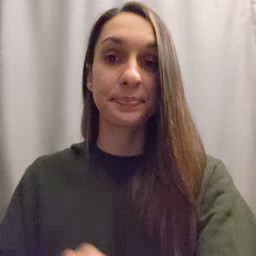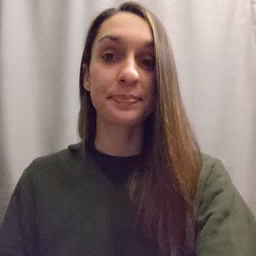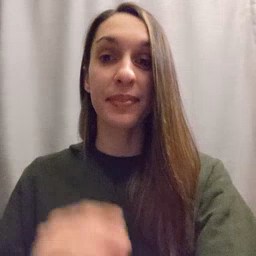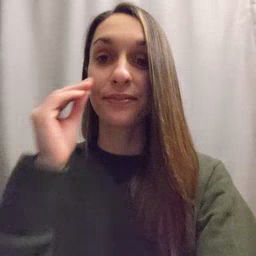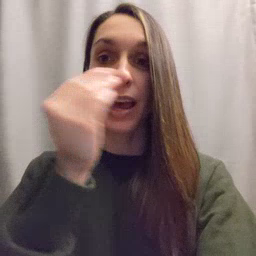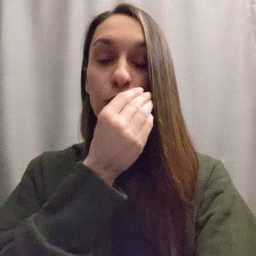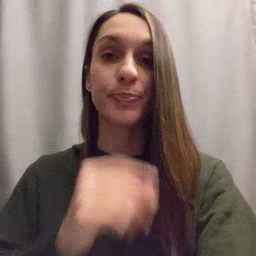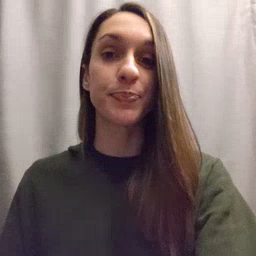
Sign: flower